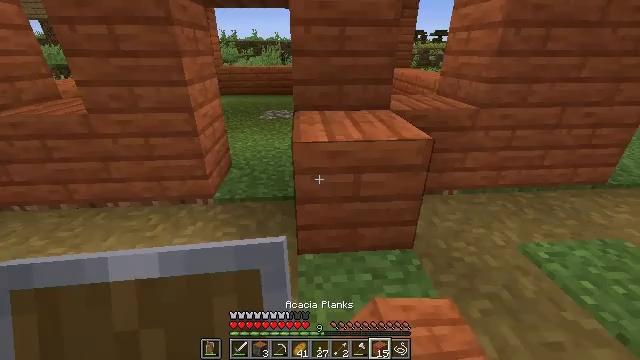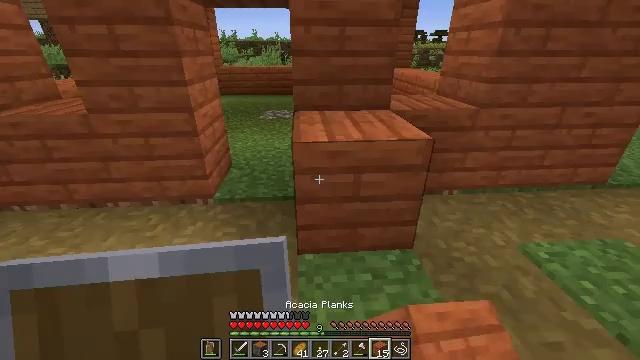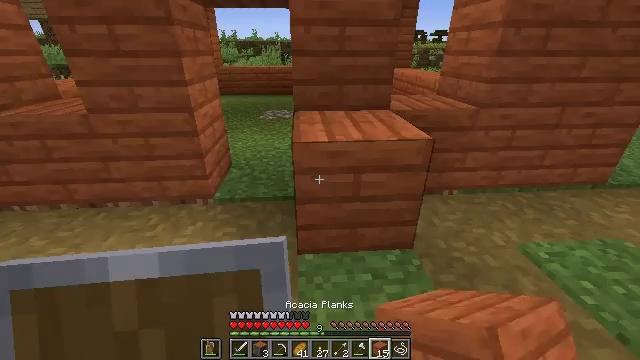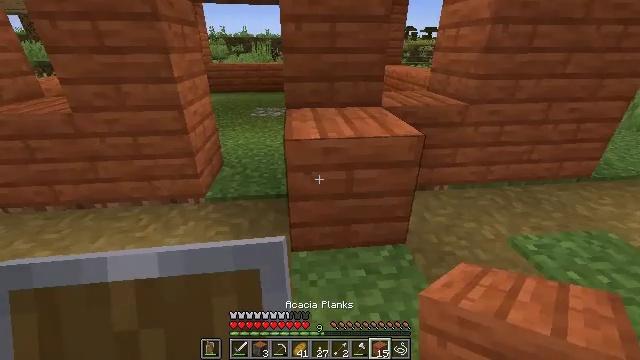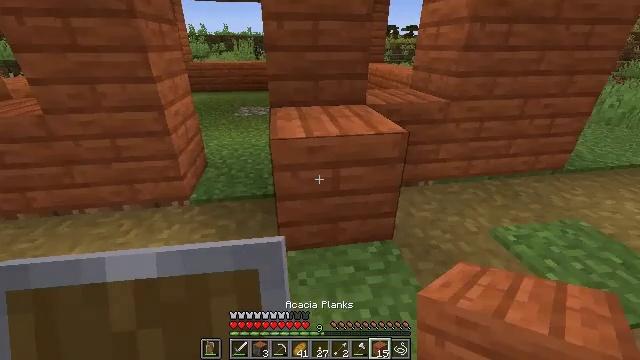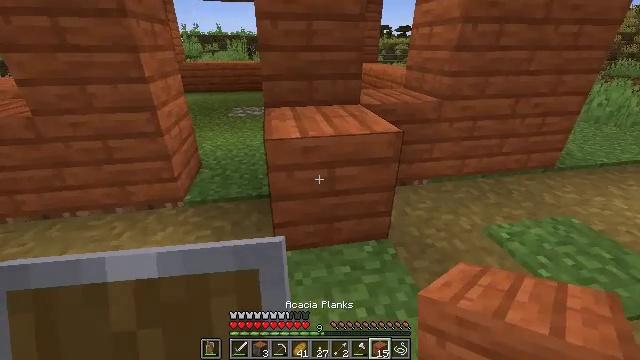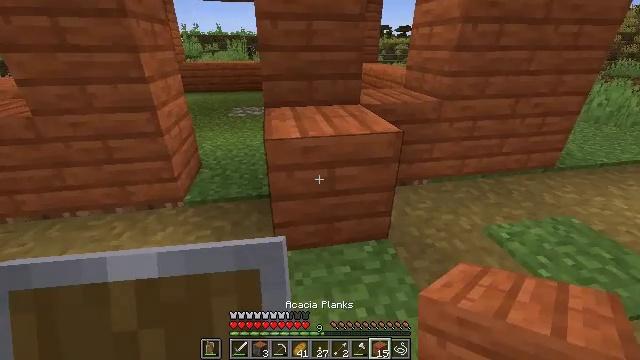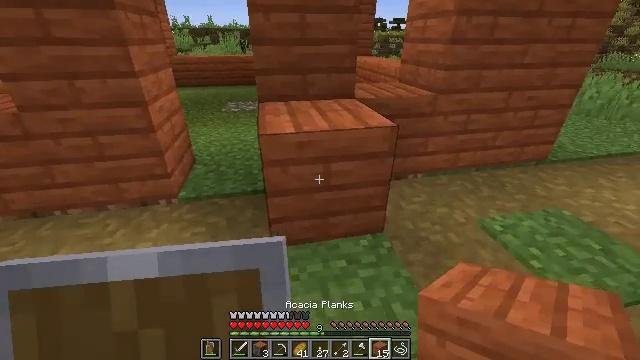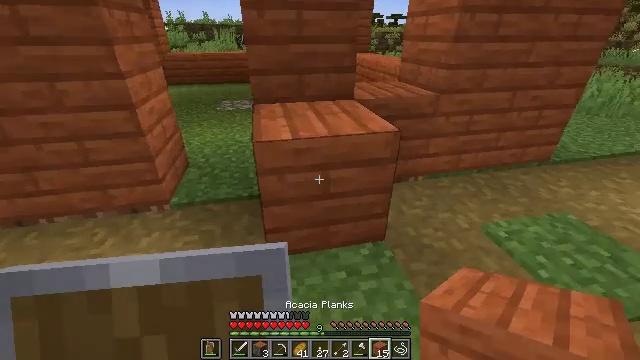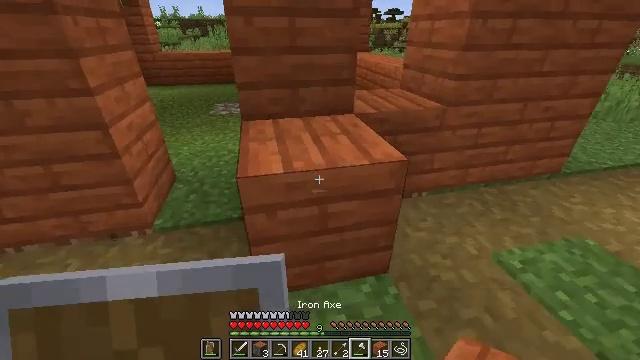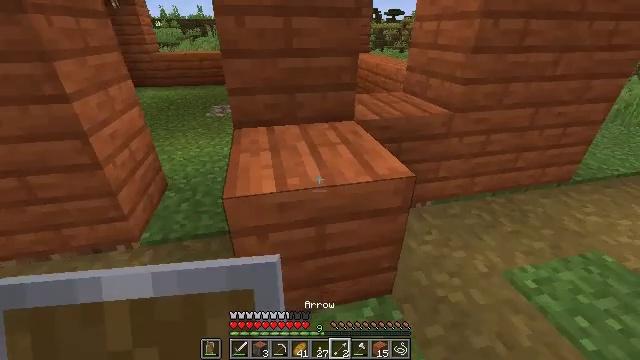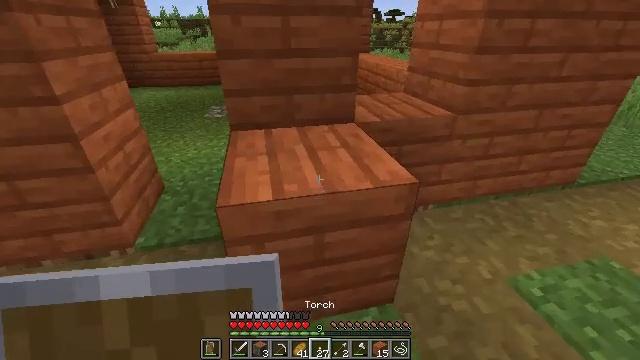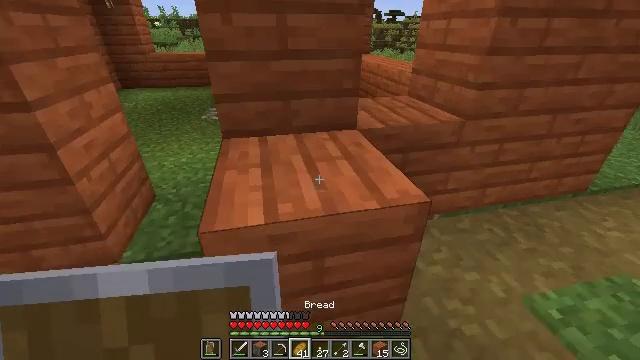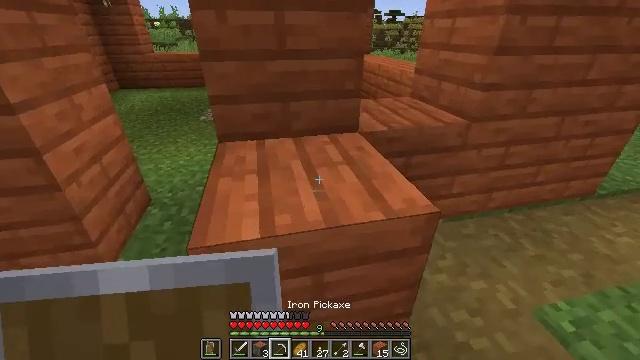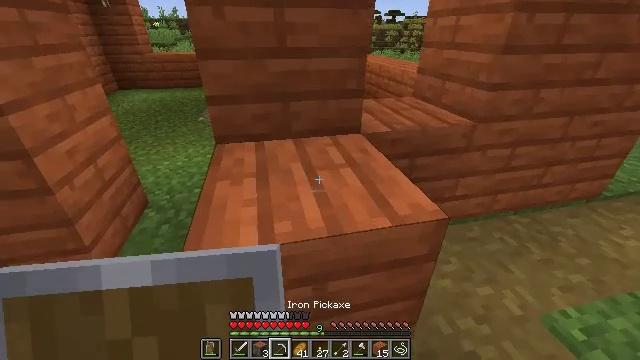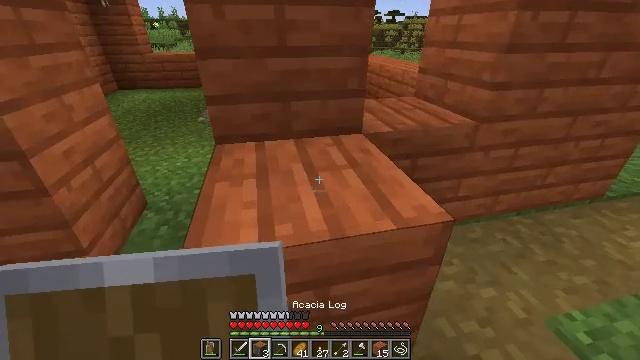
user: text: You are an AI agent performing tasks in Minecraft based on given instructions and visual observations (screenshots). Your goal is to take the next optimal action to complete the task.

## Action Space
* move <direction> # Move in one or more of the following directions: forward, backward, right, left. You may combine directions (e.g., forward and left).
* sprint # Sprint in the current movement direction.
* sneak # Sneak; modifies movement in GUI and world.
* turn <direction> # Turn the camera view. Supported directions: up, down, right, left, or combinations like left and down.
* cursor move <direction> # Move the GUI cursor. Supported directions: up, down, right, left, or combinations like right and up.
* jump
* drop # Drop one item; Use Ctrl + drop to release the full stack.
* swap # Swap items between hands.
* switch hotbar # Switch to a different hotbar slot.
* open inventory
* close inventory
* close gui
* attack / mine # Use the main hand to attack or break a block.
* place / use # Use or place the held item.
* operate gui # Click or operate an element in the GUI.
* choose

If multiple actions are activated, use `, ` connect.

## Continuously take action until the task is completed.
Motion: motion action
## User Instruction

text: Gather some acacia planks.
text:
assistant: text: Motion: no_op
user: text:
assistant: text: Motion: no_op
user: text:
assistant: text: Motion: turn right
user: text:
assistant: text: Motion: turn right
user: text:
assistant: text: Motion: turn right
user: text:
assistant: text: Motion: no_op
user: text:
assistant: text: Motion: move forward, turn right and down
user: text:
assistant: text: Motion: move forward
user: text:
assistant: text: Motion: move forward
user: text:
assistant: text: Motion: move forward
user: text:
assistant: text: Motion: move forward
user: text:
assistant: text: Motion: no_op
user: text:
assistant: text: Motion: no_op
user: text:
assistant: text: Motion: no_op
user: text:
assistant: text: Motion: no_op
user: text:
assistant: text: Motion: no_op
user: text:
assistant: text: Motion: no_op
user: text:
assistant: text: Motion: no_op
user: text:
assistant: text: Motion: no_op
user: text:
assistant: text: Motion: no_op
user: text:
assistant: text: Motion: no_op
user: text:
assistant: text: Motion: no_op
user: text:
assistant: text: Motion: no_op
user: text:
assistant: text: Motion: no_op
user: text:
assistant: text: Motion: no_op
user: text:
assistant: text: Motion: no_op
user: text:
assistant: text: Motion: no_op
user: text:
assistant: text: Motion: no_op
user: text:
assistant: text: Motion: no_op
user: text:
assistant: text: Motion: no_op